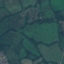
Land use / land cover class: Pasture